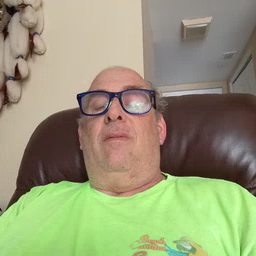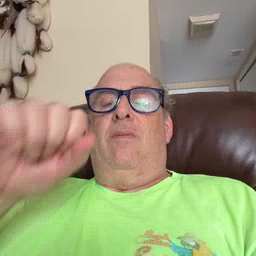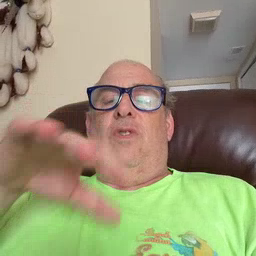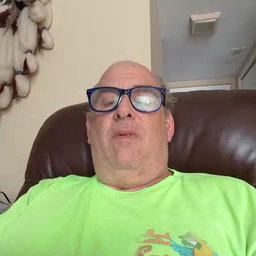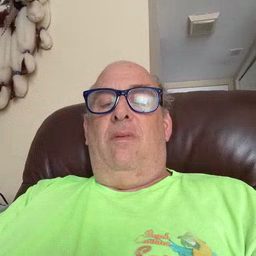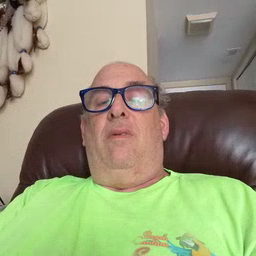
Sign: drop